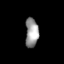
Tissue: skin
Cell type: Epithelial cells
Senescence score: 0.23
Nuclear area (px): 376
Mean DAPI intensity: 152.298